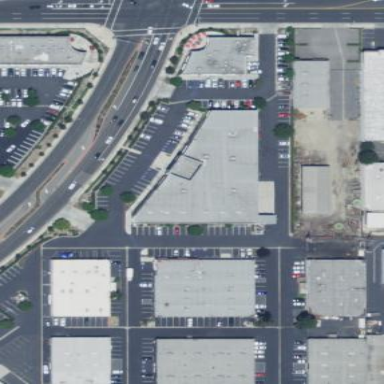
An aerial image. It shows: Building used as fitness center.